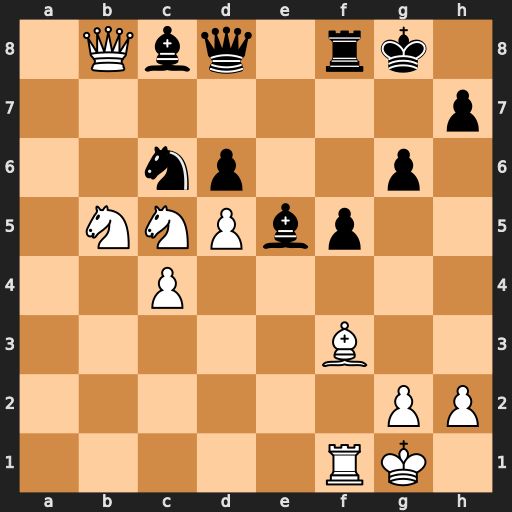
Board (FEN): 1Qbq1rk1/7p/2np2p1/1NNPbp2/2P5/5B2/6PP/5RK1
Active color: w
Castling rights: -
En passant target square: -
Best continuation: dxc6 Qh4 Bd5+